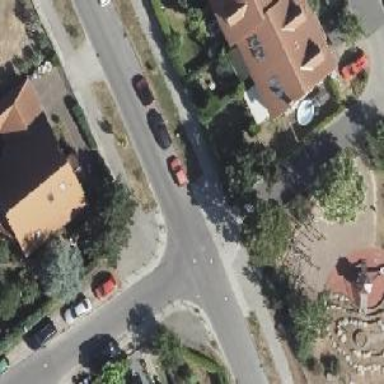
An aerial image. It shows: Residential road with asphalt surface and sidewalk on the left.